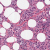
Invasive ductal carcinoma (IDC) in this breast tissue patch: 1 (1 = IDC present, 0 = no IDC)